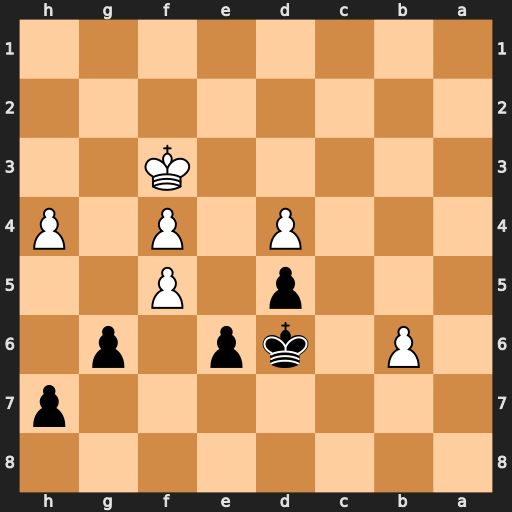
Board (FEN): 8/7p/1P1kp1p1/3p1P2/3P1P1P/5K2/8/8
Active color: b
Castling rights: -
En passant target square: -
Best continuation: gxf5 b7 Kc7 b8=Q+ Kxb8